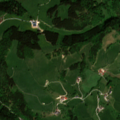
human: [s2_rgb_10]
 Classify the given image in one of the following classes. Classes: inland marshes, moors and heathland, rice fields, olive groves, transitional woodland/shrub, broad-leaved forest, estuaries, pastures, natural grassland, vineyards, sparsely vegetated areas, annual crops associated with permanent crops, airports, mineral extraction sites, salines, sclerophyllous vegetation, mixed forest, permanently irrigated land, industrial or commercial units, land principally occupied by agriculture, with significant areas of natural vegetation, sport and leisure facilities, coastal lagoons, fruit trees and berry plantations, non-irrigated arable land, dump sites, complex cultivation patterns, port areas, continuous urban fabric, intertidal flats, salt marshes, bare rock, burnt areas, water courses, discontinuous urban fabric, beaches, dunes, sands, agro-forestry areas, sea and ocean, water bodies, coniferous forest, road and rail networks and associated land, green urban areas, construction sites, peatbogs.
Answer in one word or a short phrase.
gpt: discontinuous urban fabric, pastures, land principally occupied by agriculture, with significant areas of natural vegetation, mixed forest